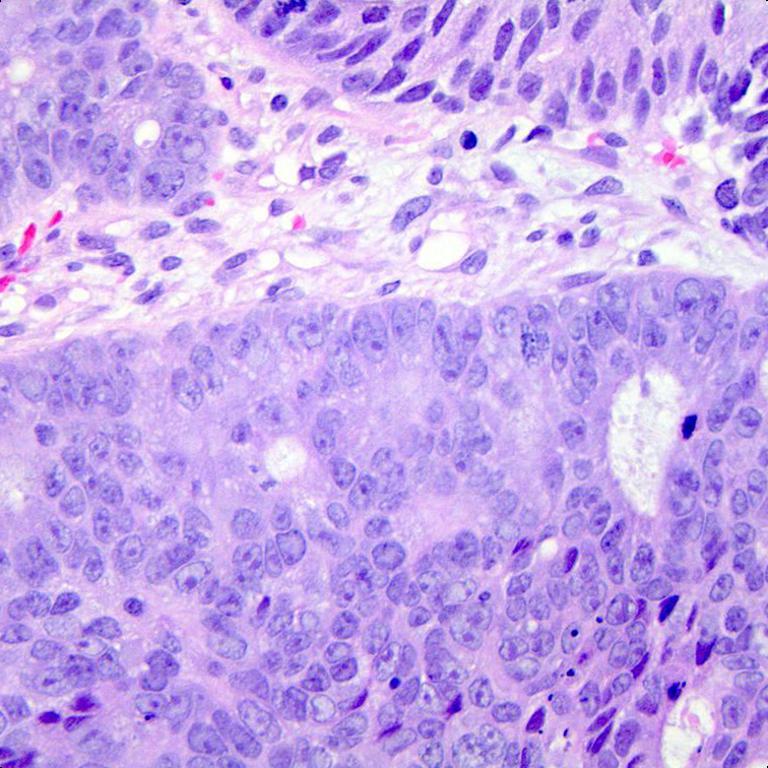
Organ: colon
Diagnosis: adenocarcinomas